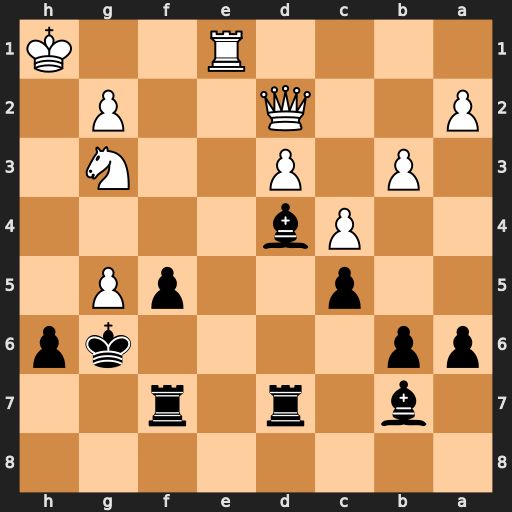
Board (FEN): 8/1b1r1r2/pp4kp/2p2pP1/2Pb4/1P1P2N1/P2Q2P1/4R2K
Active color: b
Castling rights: -
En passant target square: -
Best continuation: hxg5 Re6+ Rf6